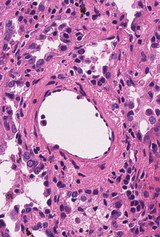
Tumor epithelial tissue: yes
Tumor-associated stroma tissue: yes
Normal tissue: no